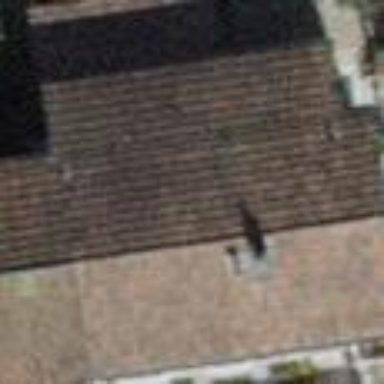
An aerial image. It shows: Building with tile roof.